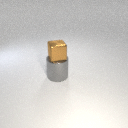
small brown metal cube above large gray metal cylinder